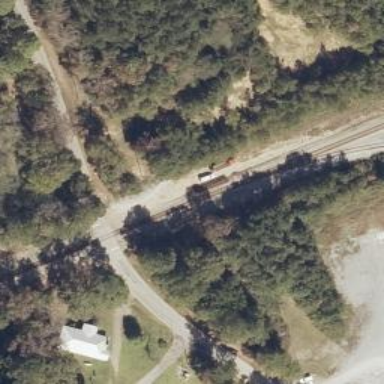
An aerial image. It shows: Railway spur junction.